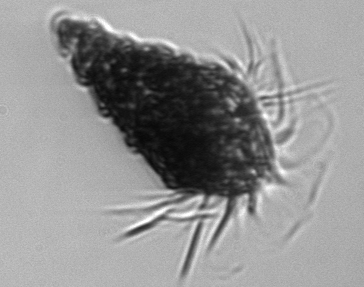
Label: Laboea_strobila